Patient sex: M
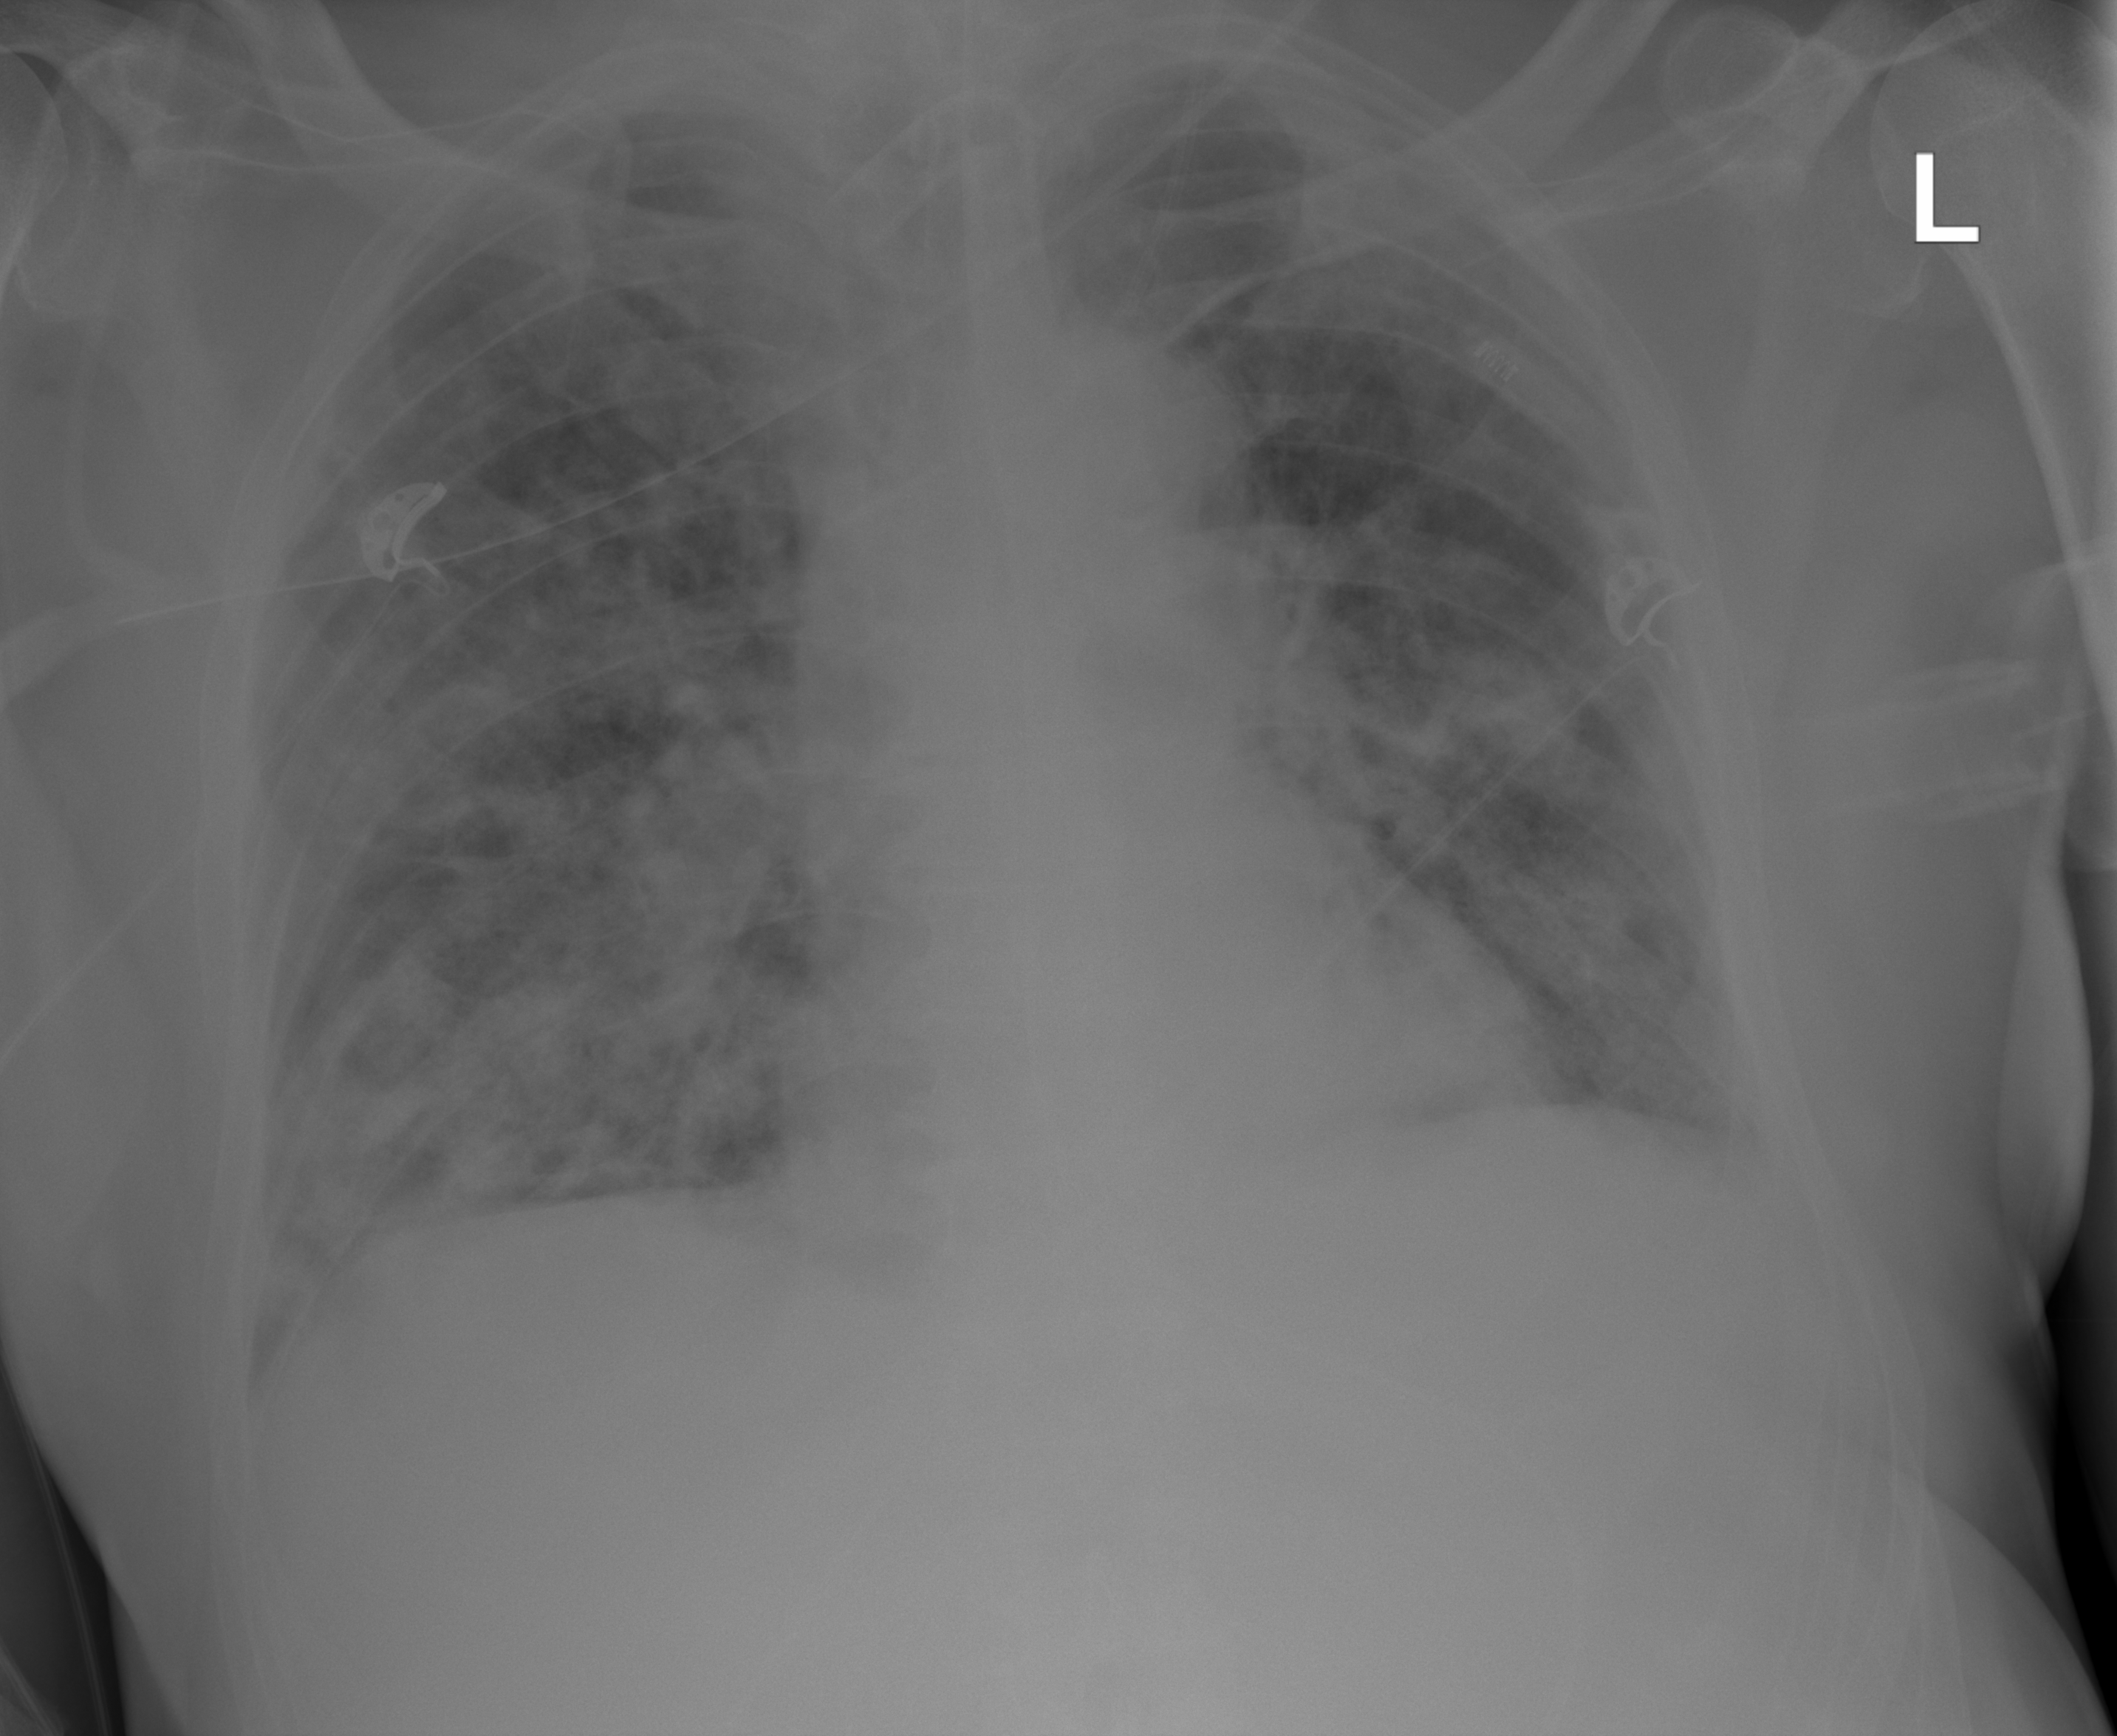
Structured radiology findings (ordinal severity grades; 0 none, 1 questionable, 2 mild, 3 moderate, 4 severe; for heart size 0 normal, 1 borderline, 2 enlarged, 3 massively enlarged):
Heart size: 0
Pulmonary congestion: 0
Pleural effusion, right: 0
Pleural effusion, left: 2
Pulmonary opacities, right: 3
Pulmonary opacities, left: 3
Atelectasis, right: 2
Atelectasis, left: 2